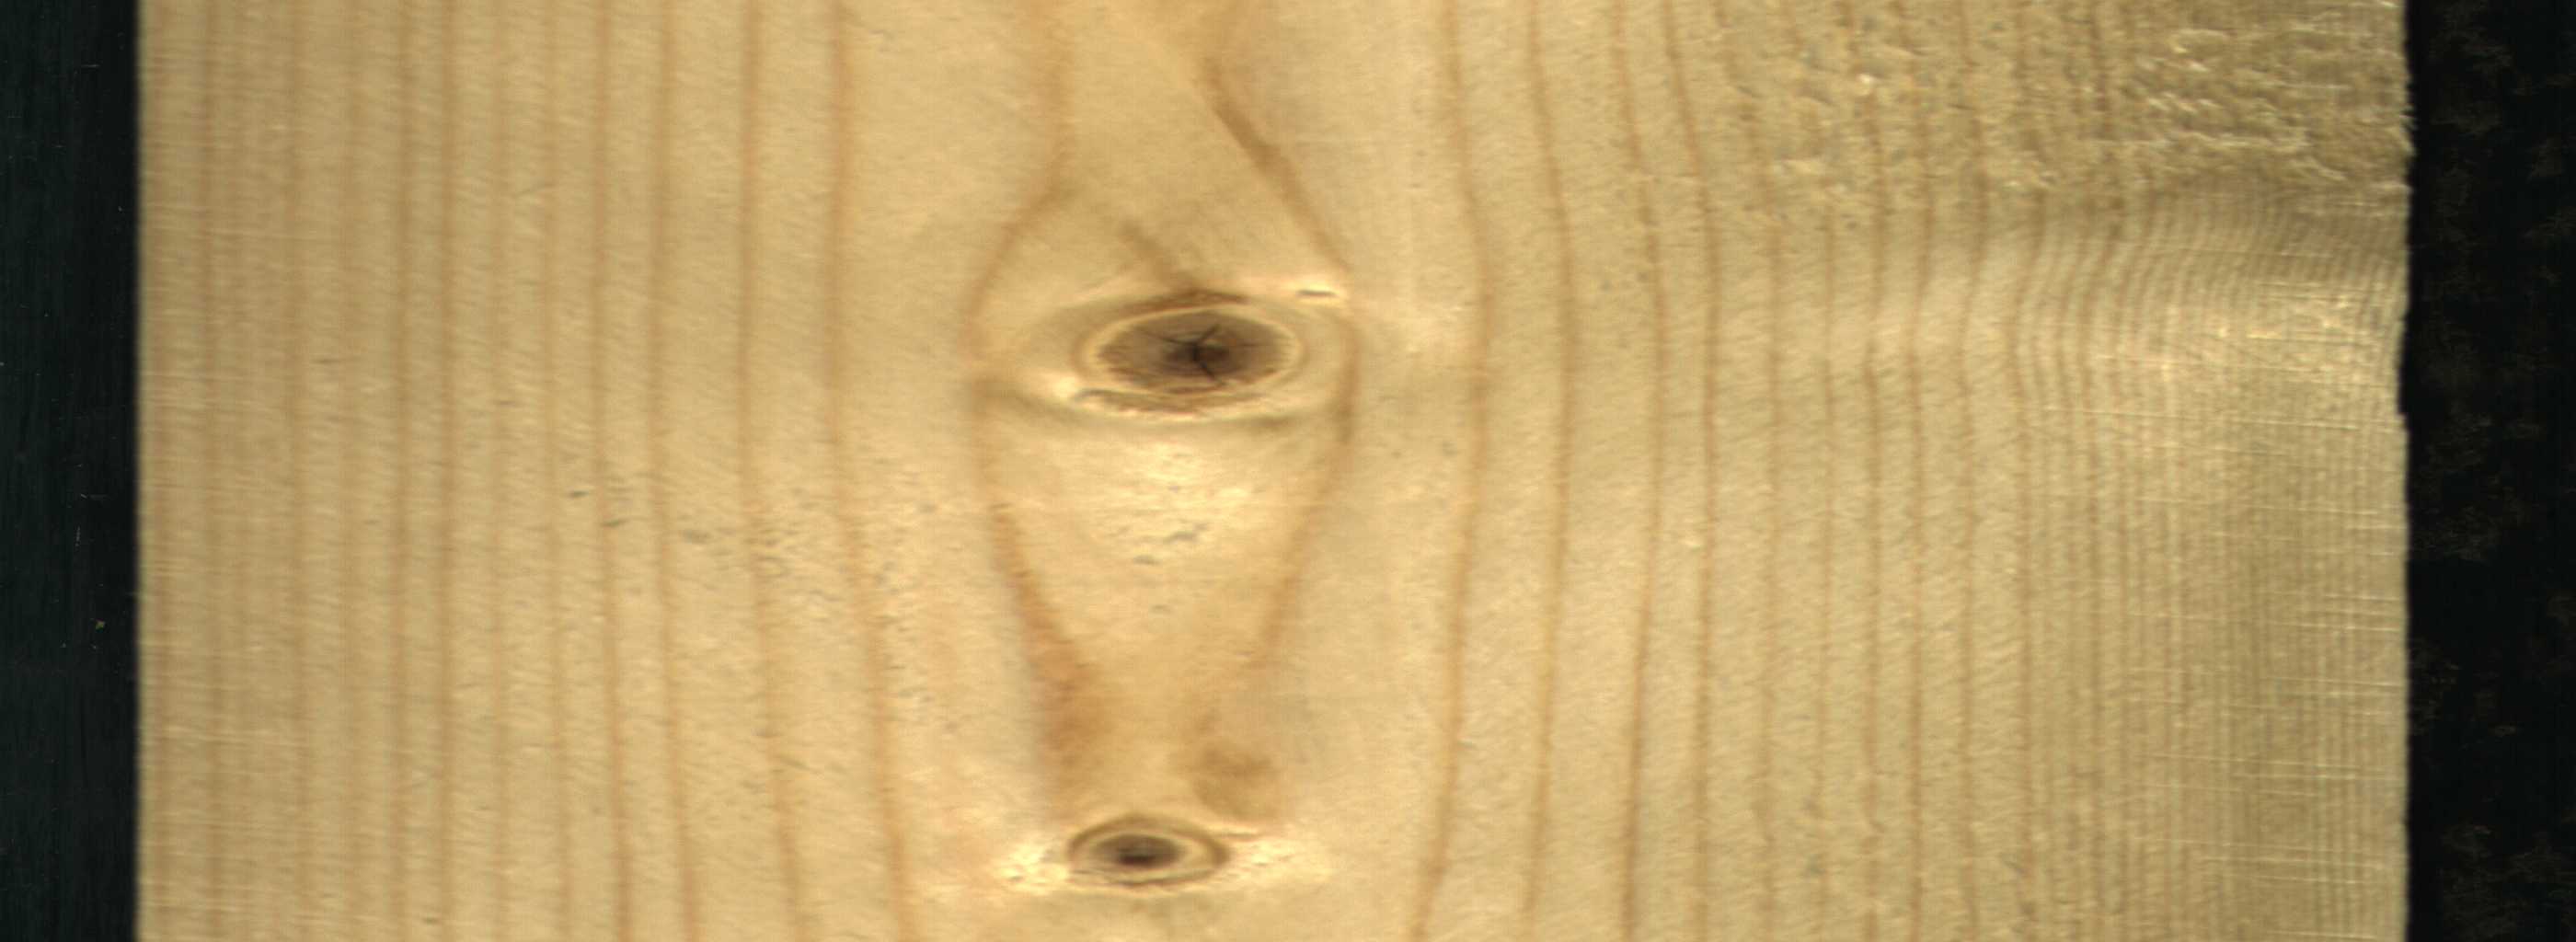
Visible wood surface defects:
knot_with_crack
Live_Knot